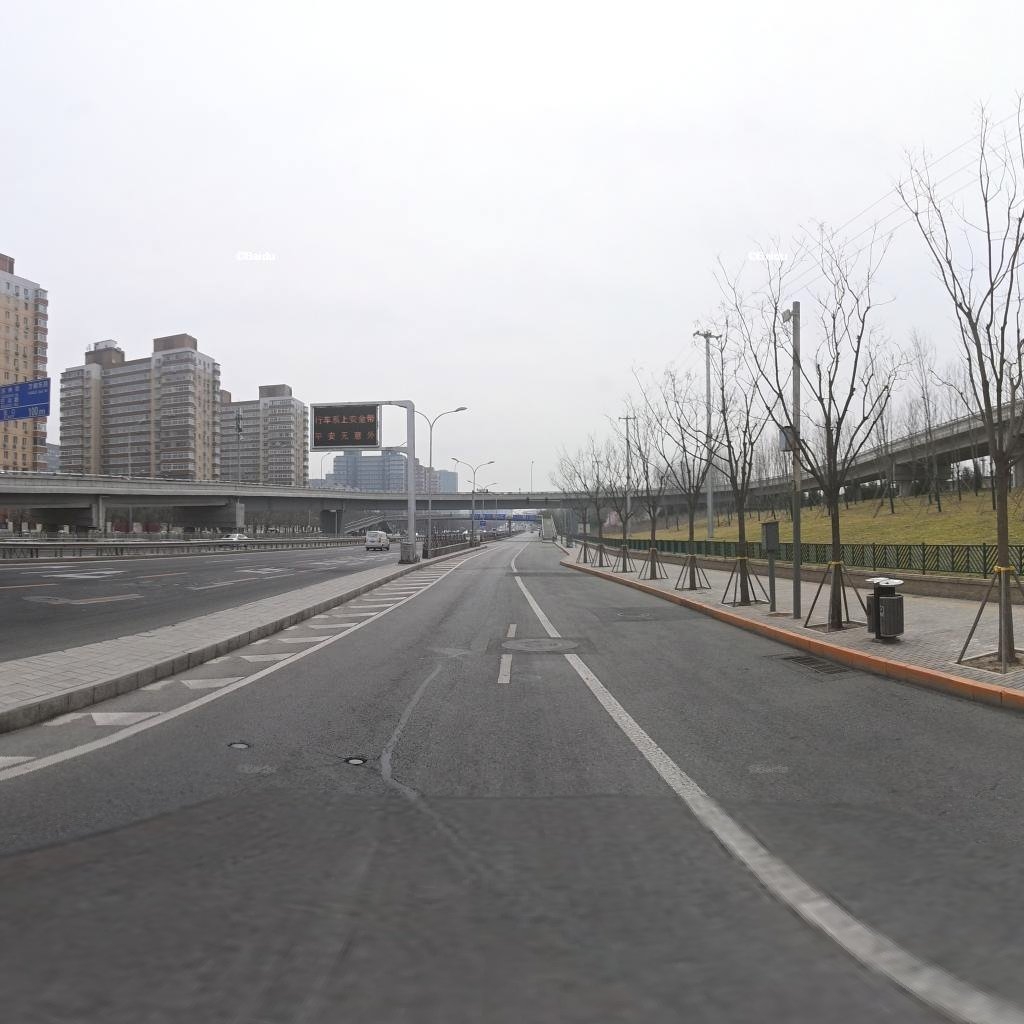
Region: Haidian
Road damage annotations: pothole, pothole, longitudinal patch, transverse patch, manhole cover, manhole cover